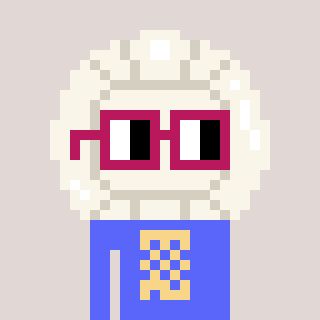
a pixel art character with square dark red glasses, a volleyball-shaped head and a purple-colored body on a warm background